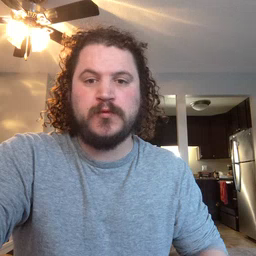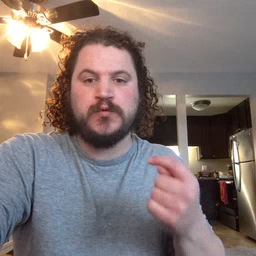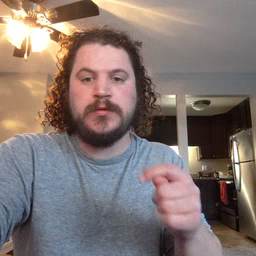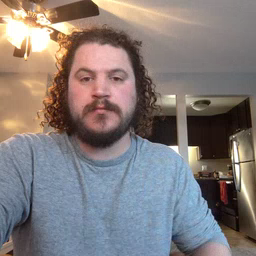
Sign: toy